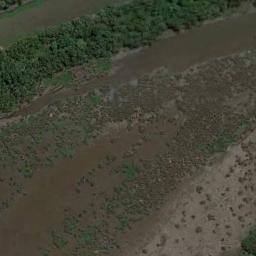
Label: wetland